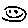
Label: smiley face